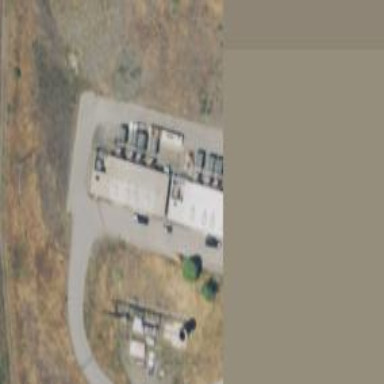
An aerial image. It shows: Generator is pictured.